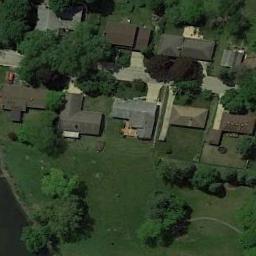
Label: residential